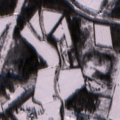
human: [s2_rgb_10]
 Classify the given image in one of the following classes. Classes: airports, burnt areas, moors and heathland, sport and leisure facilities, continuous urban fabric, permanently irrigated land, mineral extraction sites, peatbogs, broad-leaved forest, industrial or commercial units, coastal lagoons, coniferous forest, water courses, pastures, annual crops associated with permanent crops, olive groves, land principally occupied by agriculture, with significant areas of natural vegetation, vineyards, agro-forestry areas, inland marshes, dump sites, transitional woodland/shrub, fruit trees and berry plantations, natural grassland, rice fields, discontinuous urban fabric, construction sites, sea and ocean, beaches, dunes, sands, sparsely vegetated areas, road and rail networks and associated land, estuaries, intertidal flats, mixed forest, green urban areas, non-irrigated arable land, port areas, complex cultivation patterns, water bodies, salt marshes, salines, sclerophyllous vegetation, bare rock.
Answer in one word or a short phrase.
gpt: non-irrigated arable land, land principally occupied by agriculture, with significant areas of natural vegetation, broad-leaved forest, mixed forest